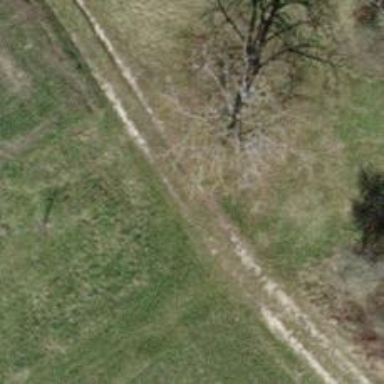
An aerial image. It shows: Track with compacted grade3 surface.